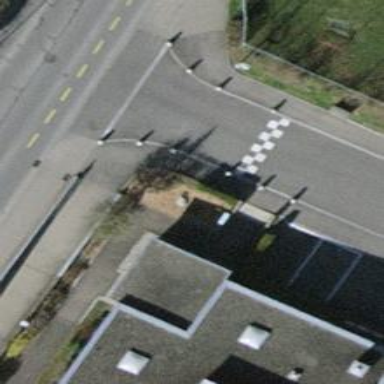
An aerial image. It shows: Concrete bollard.